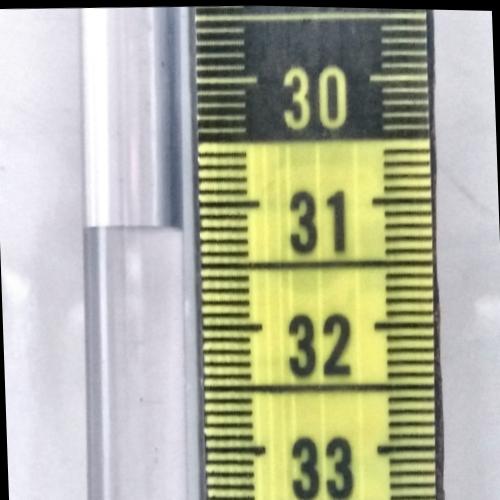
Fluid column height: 31.2 cm